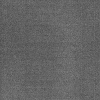
Atmospheric dust classification: dusty